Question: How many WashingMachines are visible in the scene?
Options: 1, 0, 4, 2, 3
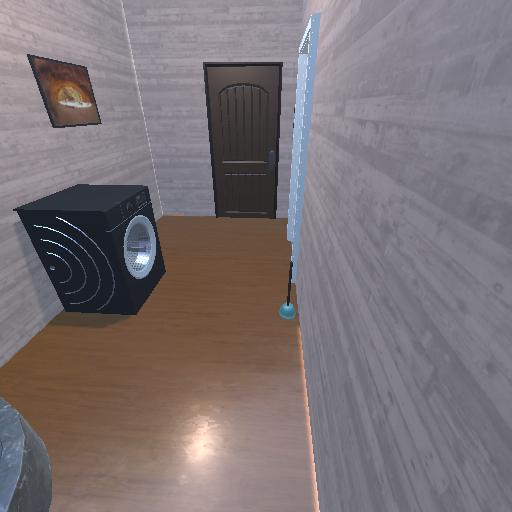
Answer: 1